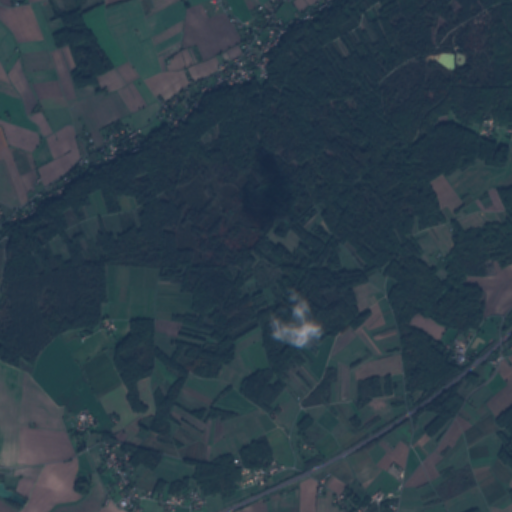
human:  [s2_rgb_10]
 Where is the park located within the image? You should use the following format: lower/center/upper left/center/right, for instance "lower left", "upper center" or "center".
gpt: The park is located in the lower right of the image.
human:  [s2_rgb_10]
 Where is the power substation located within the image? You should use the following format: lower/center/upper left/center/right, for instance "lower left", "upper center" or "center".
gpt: The power substation is located in the upper center of the image.
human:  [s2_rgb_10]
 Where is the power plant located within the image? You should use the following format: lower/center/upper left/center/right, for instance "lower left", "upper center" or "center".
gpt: There is no power plant in the image.